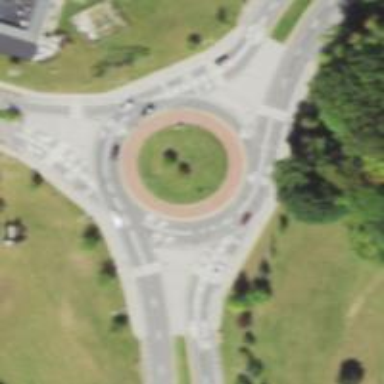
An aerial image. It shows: Roundabout junction on primary highway. The road is expressway.